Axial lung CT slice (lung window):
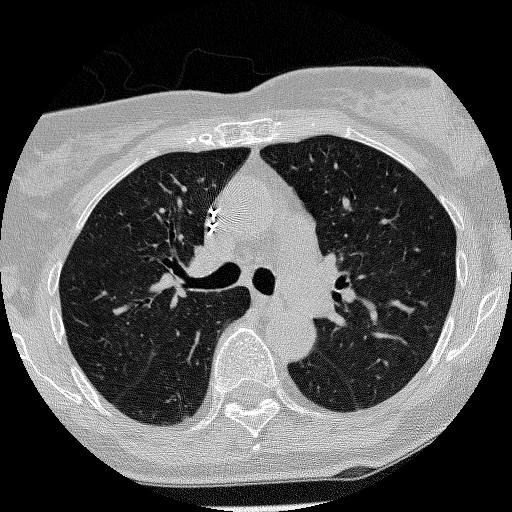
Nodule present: no